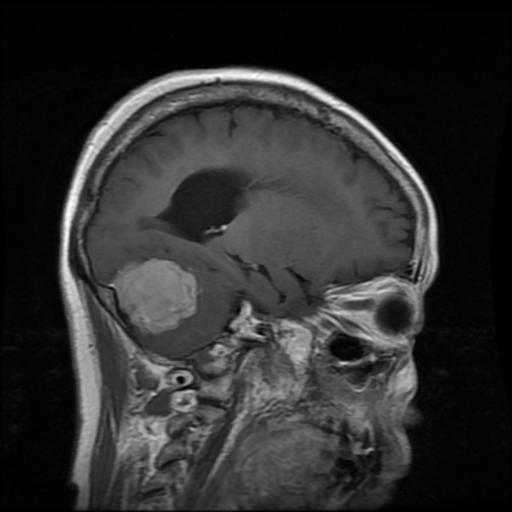
Label: meningioma